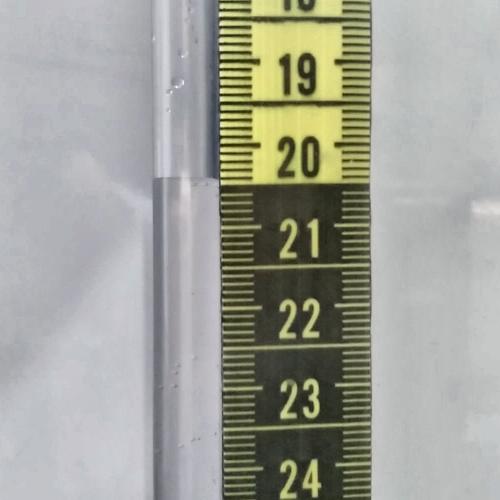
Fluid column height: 20.4 cm